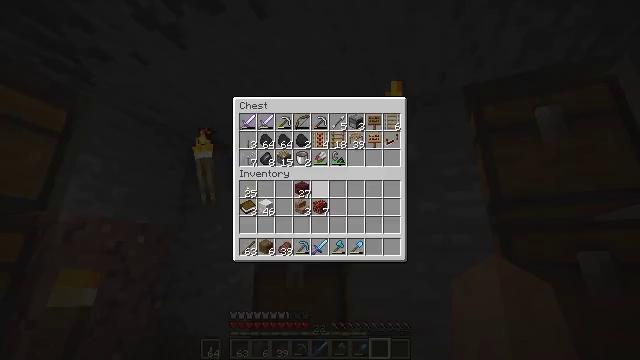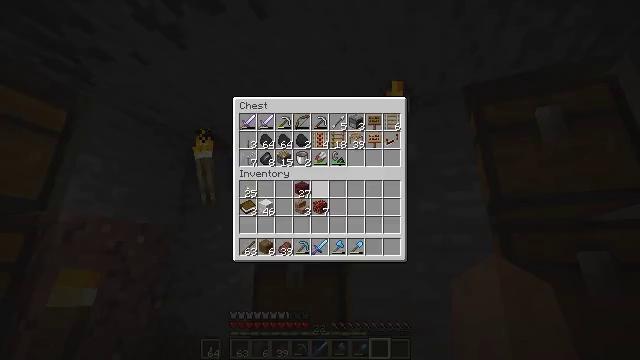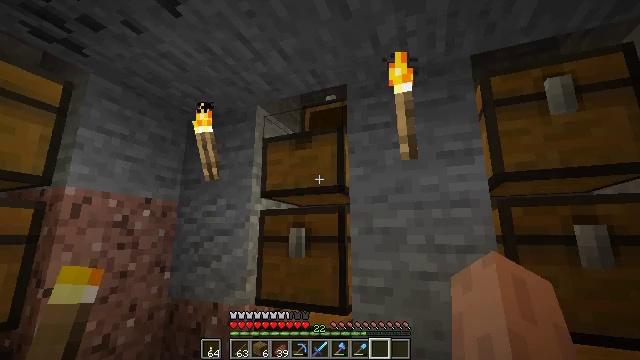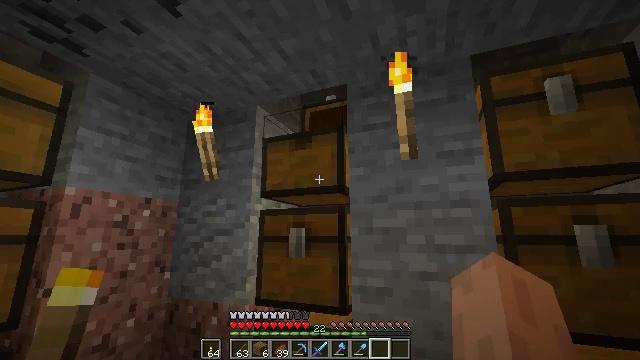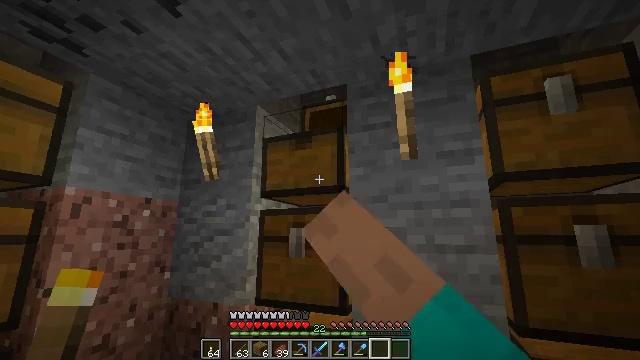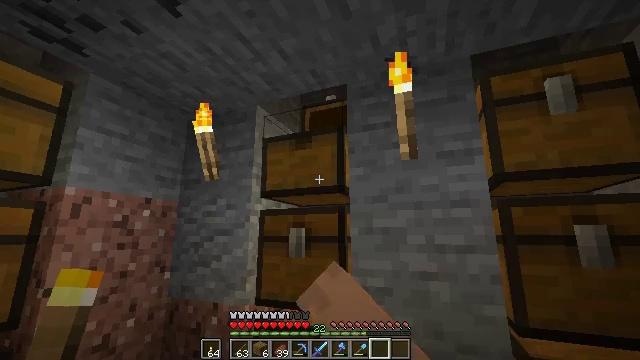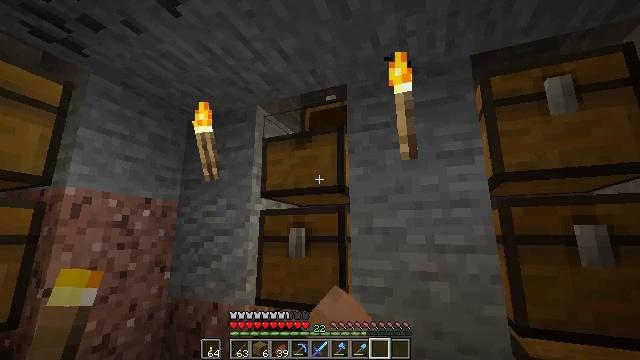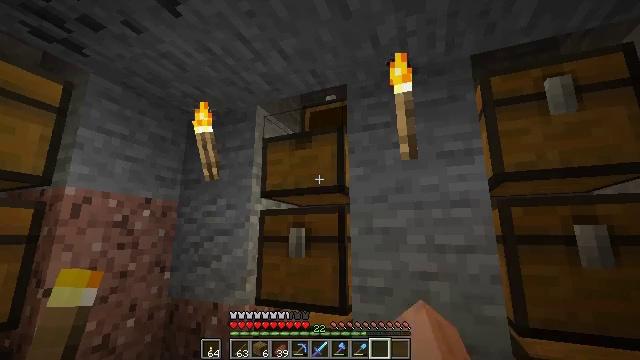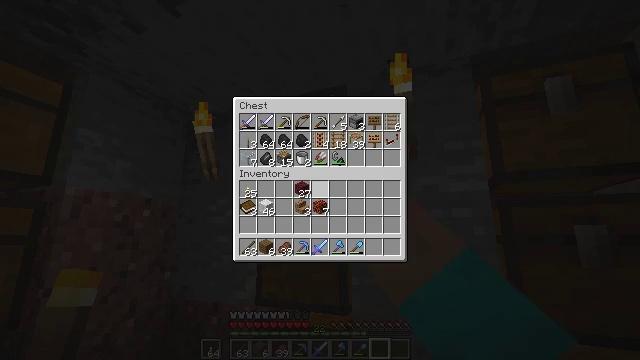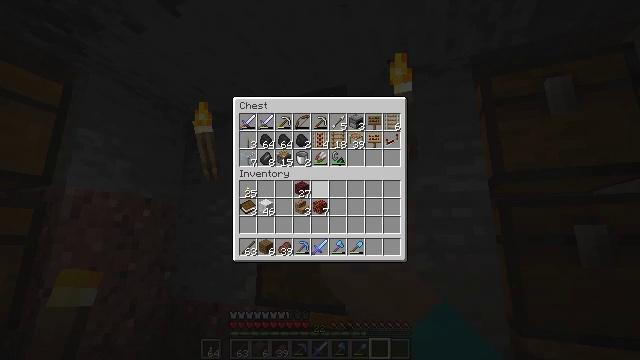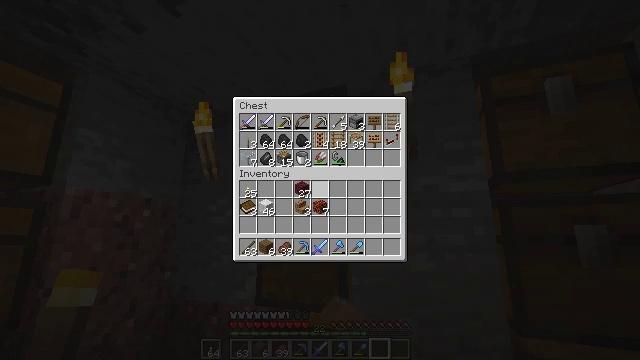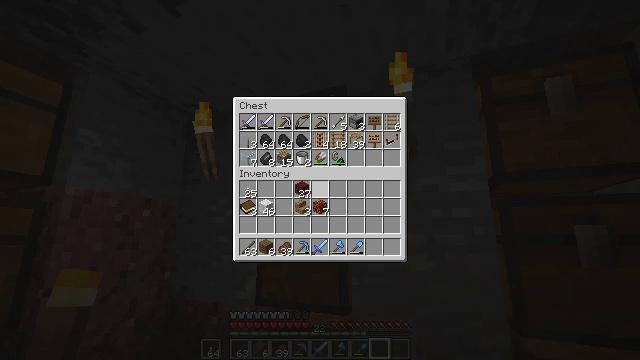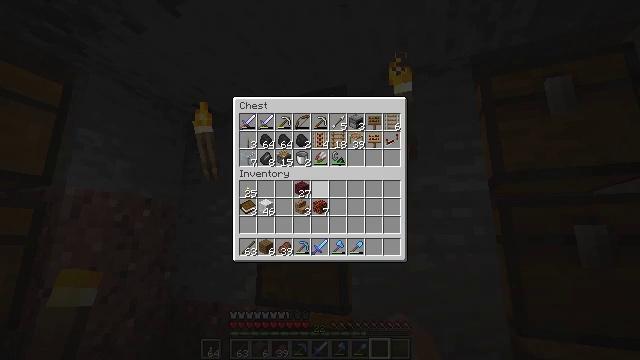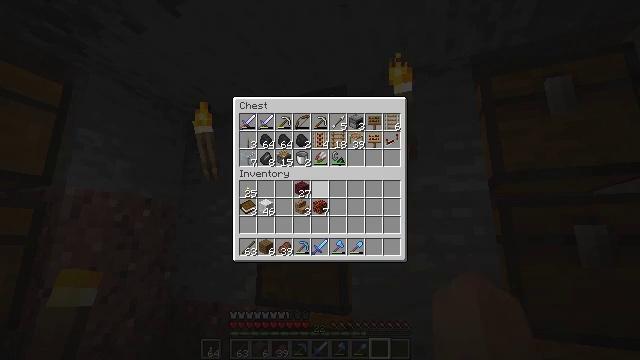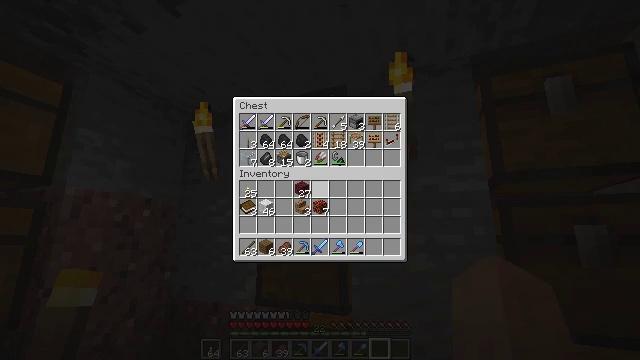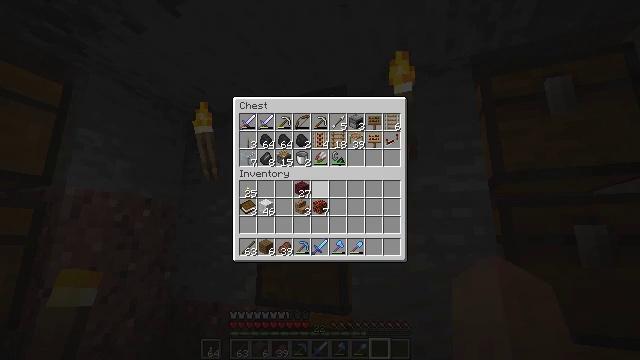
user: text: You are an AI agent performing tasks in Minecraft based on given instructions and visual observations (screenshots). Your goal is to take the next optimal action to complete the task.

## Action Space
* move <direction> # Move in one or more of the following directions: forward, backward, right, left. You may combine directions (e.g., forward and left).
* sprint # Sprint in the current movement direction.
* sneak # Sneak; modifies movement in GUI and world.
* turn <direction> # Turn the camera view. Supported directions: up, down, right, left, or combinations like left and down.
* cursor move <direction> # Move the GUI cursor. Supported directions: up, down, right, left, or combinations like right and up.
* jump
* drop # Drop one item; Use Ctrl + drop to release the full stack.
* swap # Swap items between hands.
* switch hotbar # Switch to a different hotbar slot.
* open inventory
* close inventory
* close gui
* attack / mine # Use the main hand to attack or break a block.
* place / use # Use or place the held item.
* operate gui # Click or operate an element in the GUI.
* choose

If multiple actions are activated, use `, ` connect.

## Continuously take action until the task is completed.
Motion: motion action
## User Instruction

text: Break the chest to retrieve items inside.
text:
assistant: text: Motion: open gui
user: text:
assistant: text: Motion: cursor move down
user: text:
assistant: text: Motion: use / place, close gui
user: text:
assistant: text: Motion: use / place
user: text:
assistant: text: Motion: use / place
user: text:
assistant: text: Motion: use / place
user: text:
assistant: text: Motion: use / place
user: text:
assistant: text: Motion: open gui
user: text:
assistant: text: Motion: no_op
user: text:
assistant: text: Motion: no_op
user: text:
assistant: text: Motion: no_op
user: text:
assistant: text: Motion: no_op
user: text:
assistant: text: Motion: no_op
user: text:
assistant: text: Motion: no_op
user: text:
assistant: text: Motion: no_op
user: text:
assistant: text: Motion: no_op
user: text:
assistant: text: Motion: no_op
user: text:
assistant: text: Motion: no_op
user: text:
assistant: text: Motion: no_op
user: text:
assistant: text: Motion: no_op
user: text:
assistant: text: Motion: no_op
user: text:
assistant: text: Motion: no_op
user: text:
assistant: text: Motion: close gui
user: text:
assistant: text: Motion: no_op
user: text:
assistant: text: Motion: turn down
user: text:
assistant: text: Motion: turn down
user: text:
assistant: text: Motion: turn right and down
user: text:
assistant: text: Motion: turn down
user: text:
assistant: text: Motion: use / place
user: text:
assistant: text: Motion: use / place